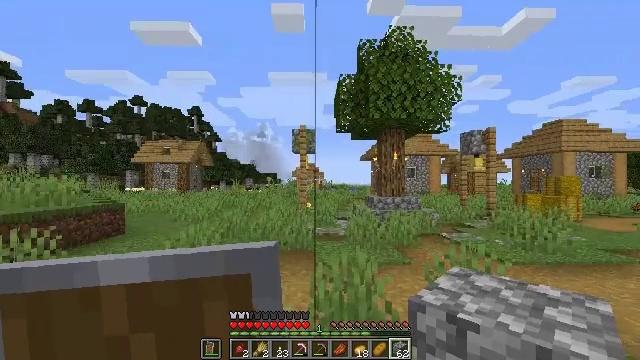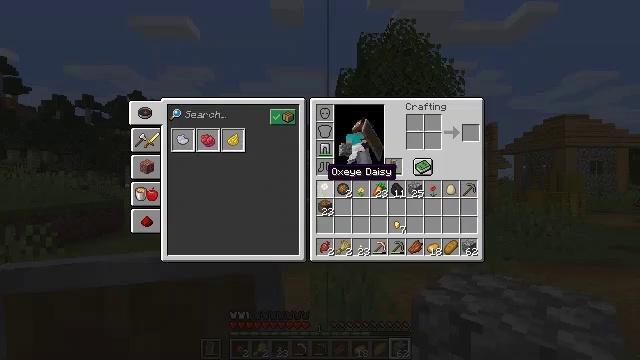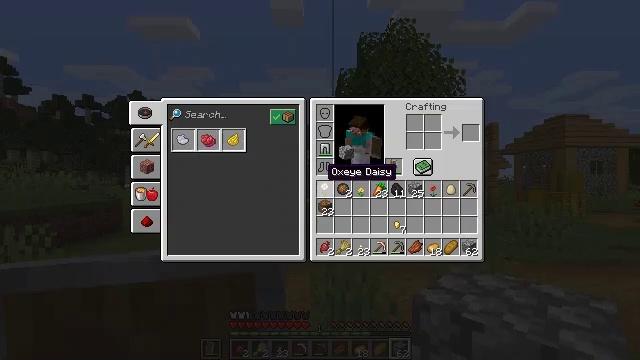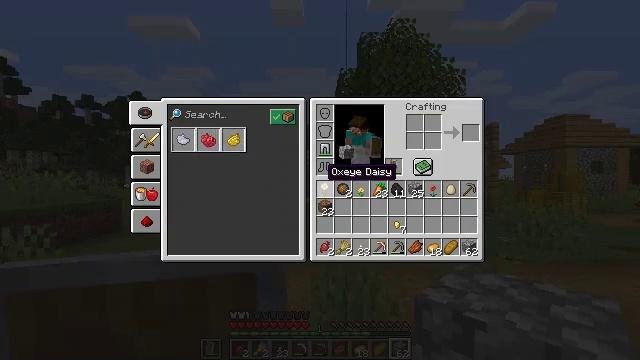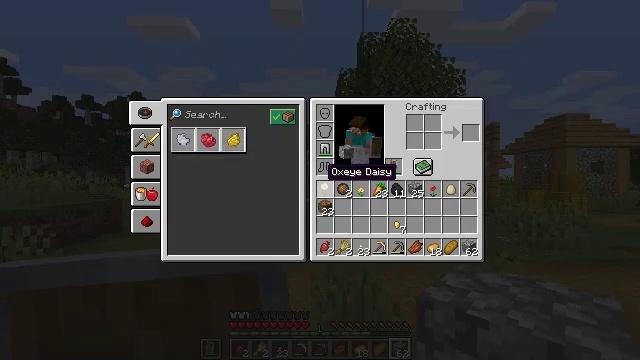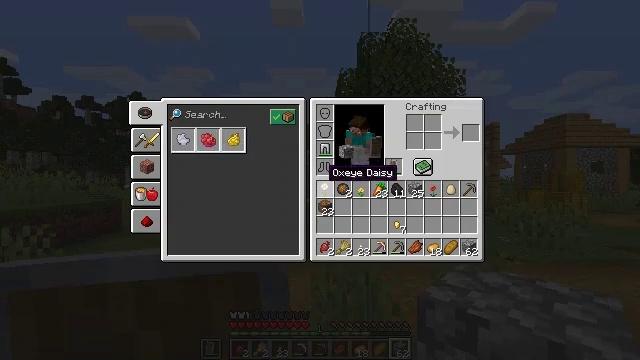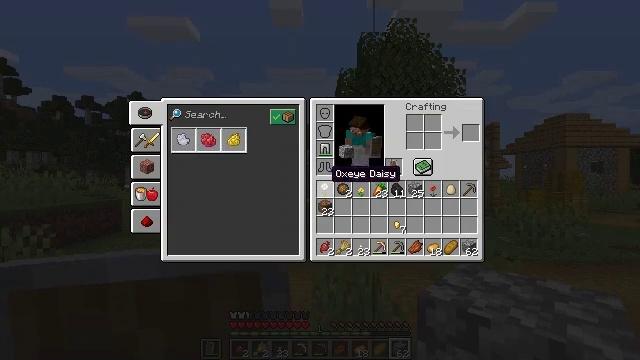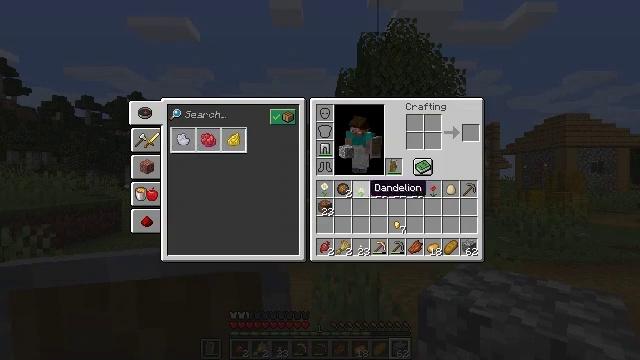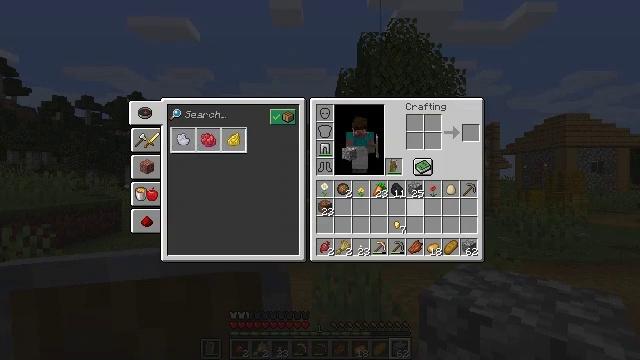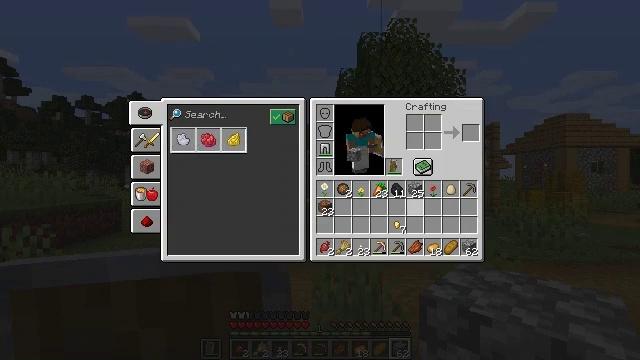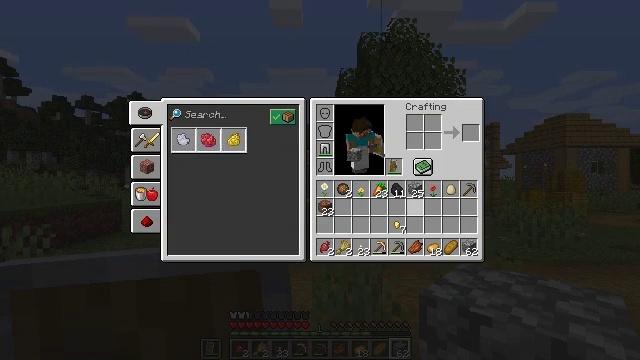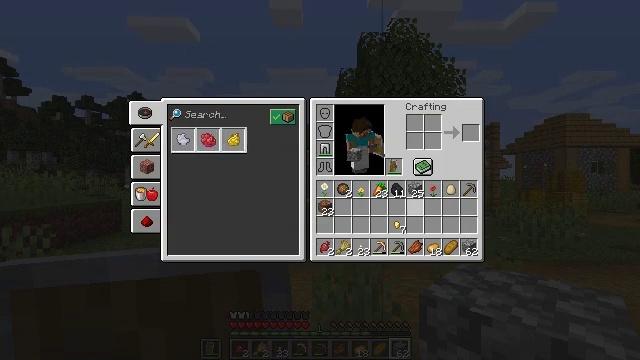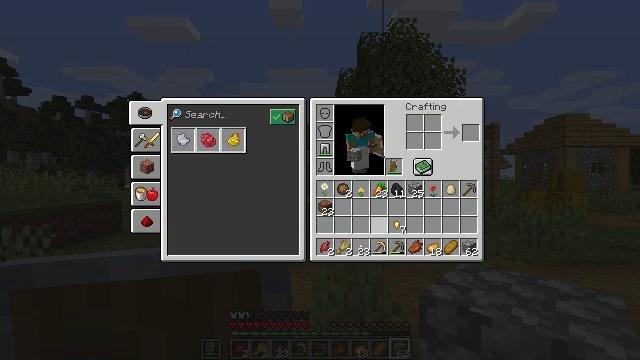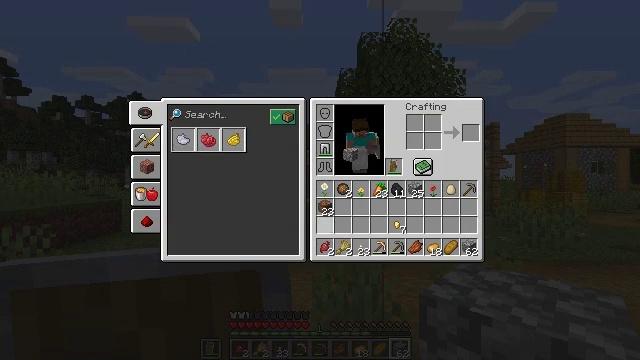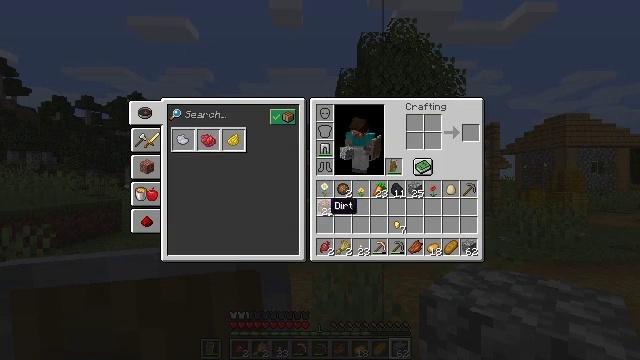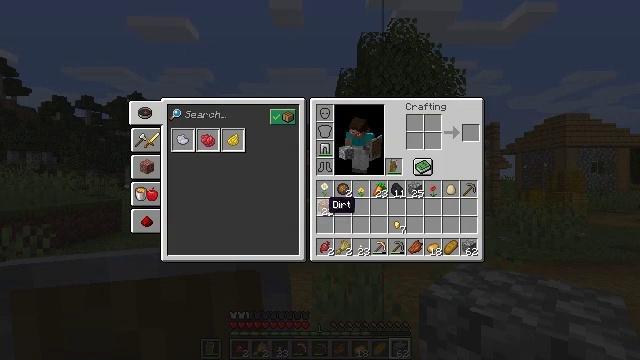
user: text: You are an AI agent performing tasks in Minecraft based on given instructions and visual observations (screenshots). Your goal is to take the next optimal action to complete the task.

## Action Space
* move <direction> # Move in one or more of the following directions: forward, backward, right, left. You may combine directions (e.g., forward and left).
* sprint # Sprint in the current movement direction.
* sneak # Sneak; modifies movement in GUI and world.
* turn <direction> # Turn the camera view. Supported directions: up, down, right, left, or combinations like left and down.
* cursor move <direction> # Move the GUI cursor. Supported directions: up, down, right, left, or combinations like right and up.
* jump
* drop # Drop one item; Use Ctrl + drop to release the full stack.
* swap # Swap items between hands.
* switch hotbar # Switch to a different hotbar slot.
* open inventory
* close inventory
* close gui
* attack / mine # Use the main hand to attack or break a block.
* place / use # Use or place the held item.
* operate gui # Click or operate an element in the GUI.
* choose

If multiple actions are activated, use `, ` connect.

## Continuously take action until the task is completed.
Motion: motion action
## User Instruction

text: Remove an oxeye daisy from the inventory.
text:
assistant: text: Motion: open inventory
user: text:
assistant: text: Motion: open inventory
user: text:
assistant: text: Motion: open inventory
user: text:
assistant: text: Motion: open inventory
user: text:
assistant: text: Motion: open inventory
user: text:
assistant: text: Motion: no_op
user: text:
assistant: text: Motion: turn right and down
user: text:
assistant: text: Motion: turn right and down
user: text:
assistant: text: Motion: no_op
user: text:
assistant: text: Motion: no_op
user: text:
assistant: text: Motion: no_op
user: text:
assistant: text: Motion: turn left
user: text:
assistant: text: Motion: turn left
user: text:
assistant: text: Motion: turn left
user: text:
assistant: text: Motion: no_op
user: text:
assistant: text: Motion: no_op
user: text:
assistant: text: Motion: no_op
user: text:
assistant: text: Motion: no_op
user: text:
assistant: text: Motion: no_op
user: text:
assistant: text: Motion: no_op
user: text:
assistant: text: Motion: no_op
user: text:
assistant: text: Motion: no_op
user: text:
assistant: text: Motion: no_op
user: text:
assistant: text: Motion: no_op
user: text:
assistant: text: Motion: no_op
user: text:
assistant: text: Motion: attack / mine
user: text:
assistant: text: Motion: attack / mine
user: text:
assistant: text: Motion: no_op
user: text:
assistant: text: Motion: turn left
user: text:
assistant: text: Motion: turn left